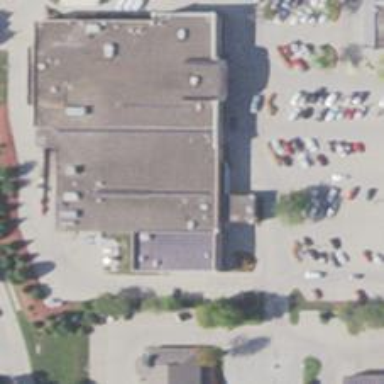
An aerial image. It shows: Pharmacy providing healthcare services.